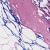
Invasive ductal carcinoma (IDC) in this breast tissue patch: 0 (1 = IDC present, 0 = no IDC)